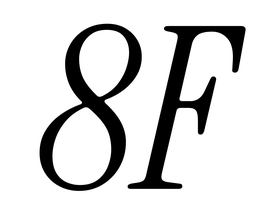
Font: InstrumentSerif-Italic